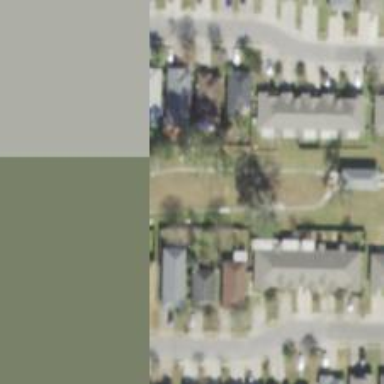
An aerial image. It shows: Neighborhood.